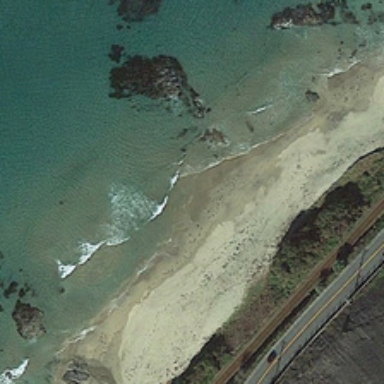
A yellow beach is between an ocean with white waves and green trees .